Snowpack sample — Buffalo Mountain, Silverthorne, Colorado, USA (1/25/25, 10:11 AM MST)
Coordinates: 39.6222, -106.1139
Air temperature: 22 °F
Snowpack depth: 110 cm
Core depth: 30 cm
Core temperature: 42.8 °F
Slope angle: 12°, slope face: 102°
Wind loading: high
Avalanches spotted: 0
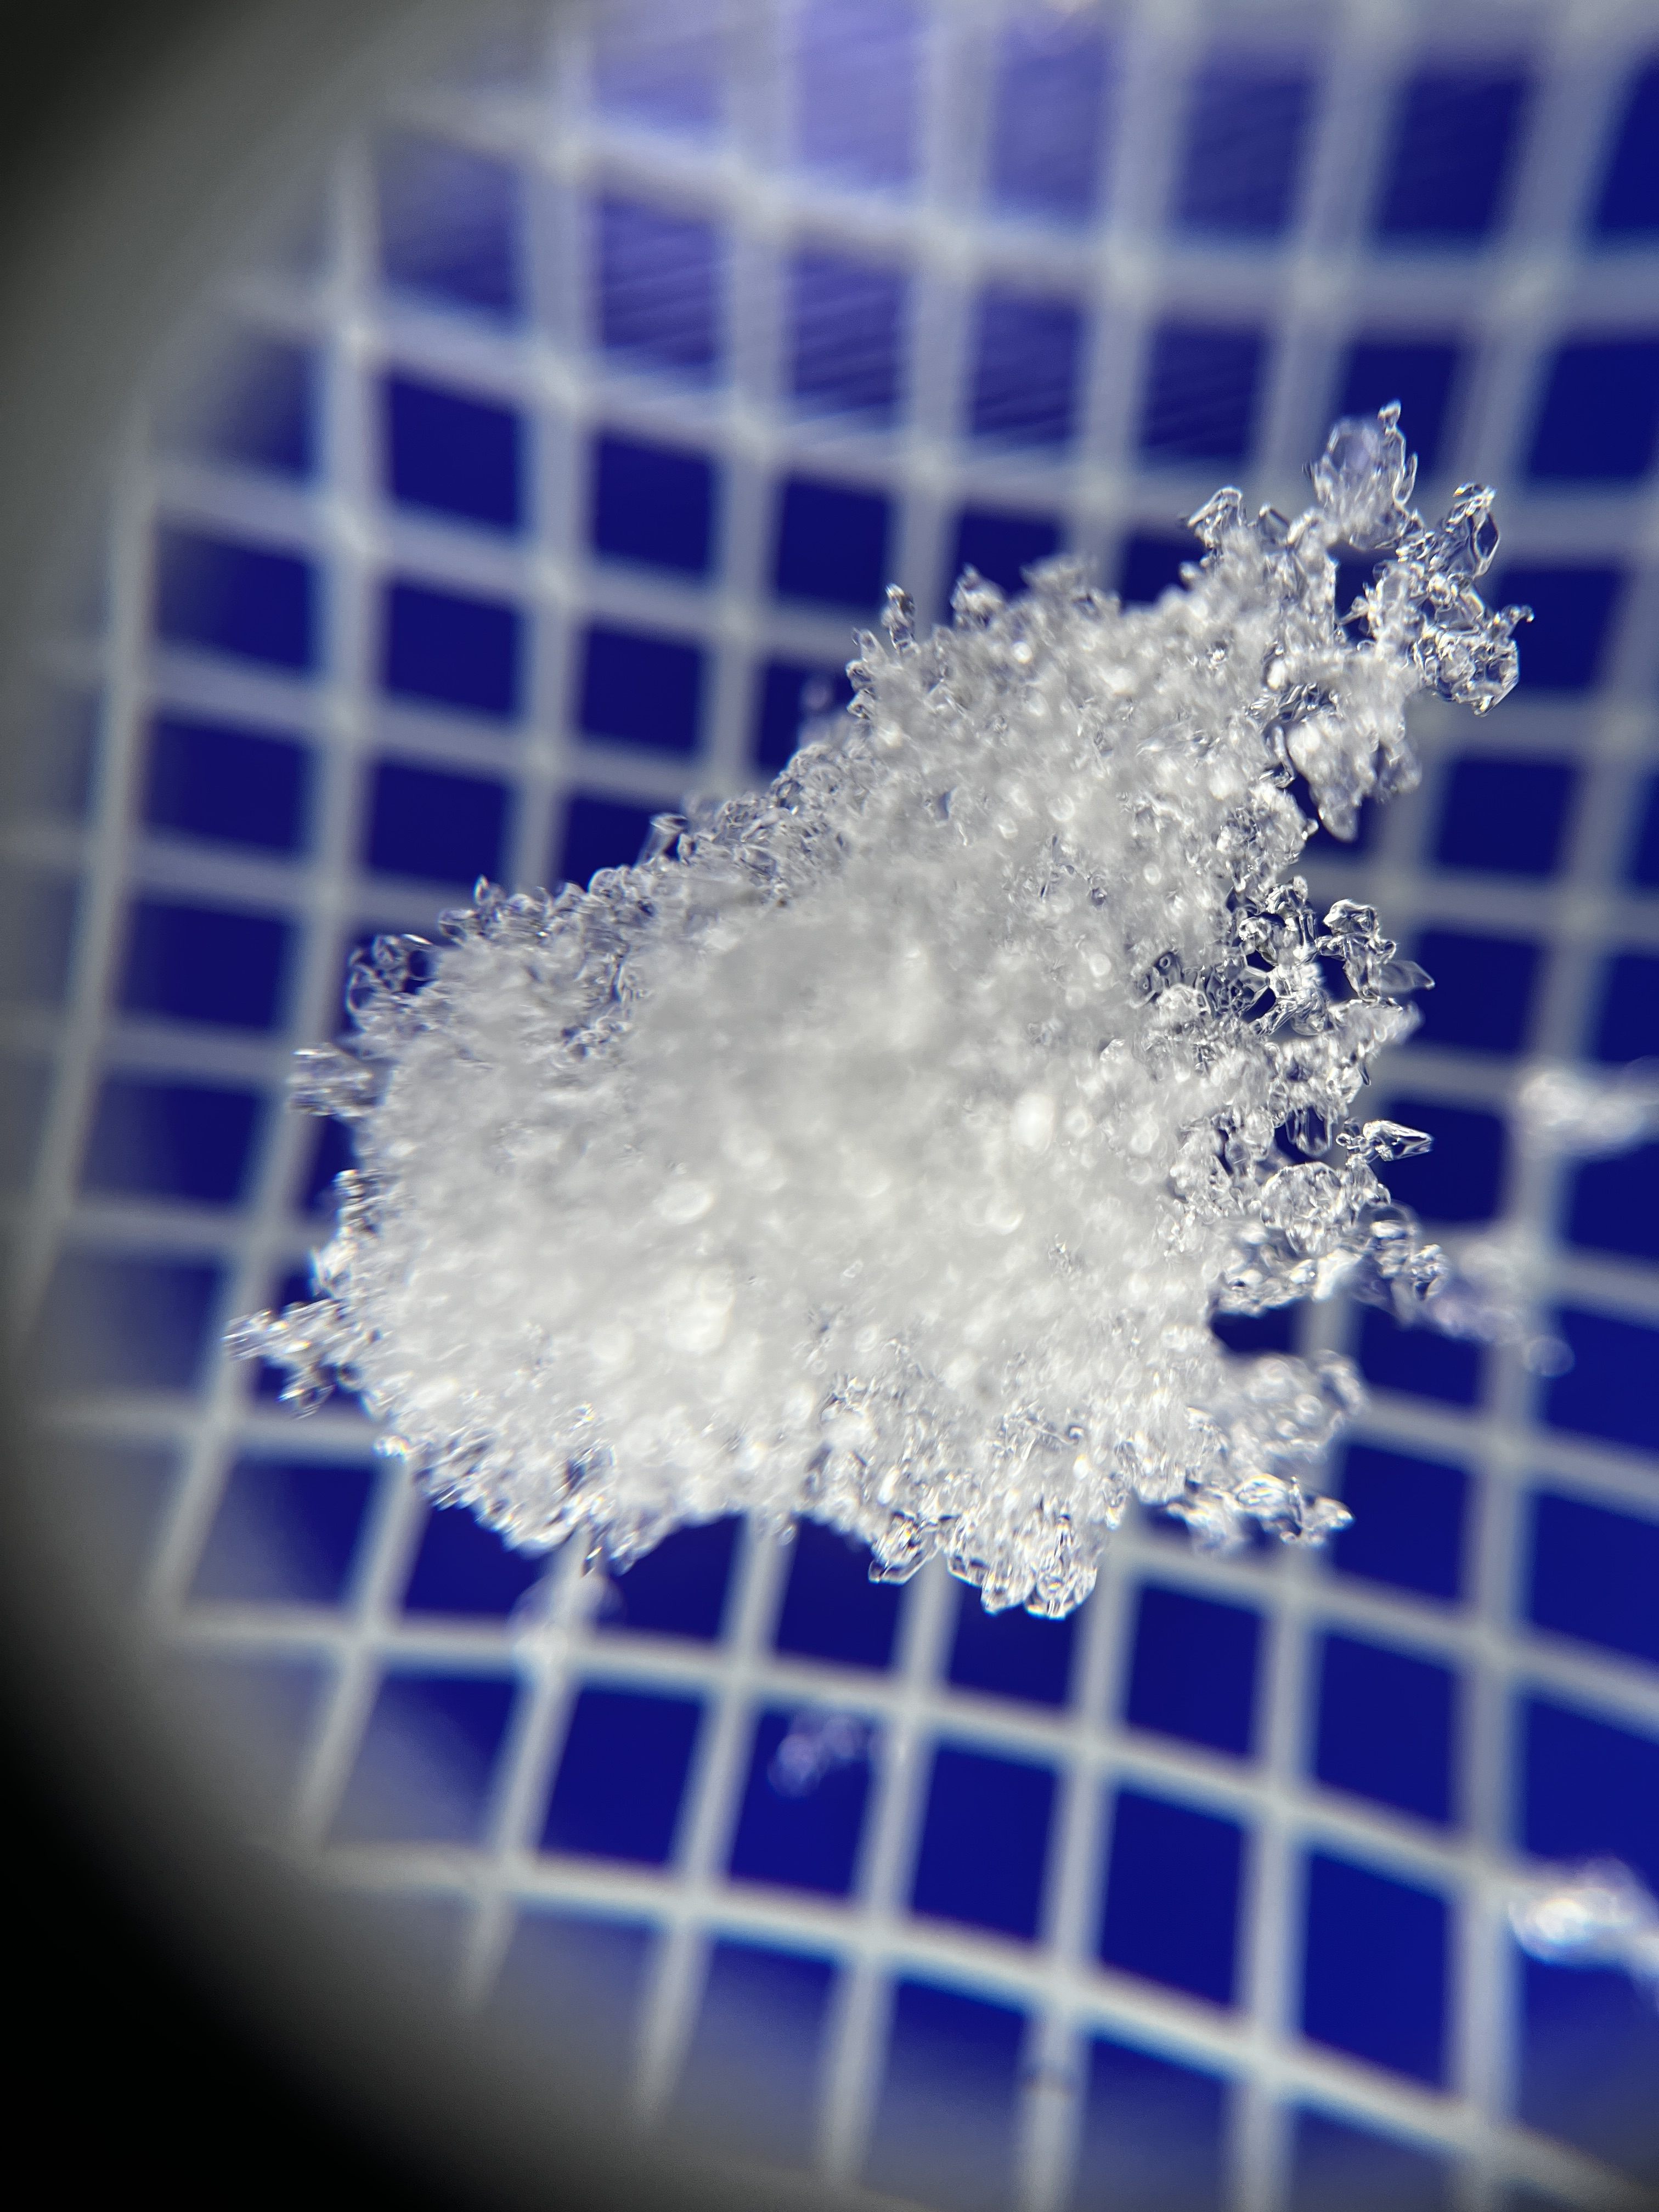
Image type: magnified_profile
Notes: No avalanches nearby, collected on the outskirts of a fire break 15 meters from the treeline, on way to Buffalo and Red Mountain